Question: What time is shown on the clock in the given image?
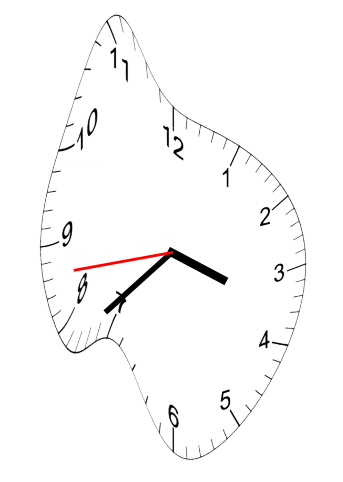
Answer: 03:37:43